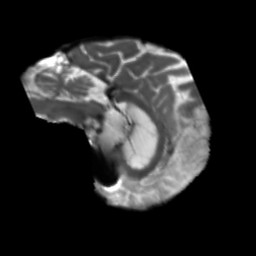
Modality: T2w
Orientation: sagittal
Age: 75
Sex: male
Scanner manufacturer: siemens
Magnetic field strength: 3 T
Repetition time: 5.25 s
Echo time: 0.08 s